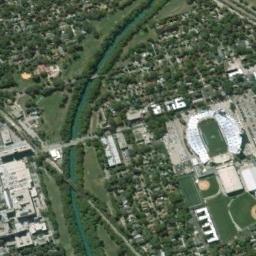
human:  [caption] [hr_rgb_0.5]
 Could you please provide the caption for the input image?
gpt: The circular stadium is surrounded by the residential area and the lawn, Next to the river .

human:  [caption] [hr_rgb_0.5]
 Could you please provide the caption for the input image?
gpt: There is a baseball field between the two roads .

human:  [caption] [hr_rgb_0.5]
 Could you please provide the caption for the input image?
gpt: The stadium is on the grass next to some trees and a river .

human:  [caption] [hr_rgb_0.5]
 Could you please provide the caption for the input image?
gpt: Many buildings of different shapes are beside the stadium .

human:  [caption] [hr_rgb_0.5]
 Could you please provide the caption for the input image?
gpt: There are many buildings and green trees around the stadium .